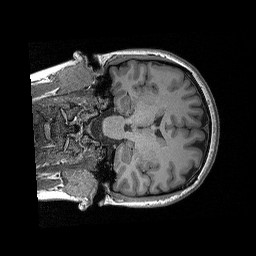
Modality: T1w
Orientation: coronal
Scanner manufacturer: siemens
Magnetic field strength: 3 T
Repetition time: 2.3 s
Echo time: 0.00298 s